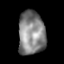
Tissue: lung
Cell type: Fibroblasts
Senescence score: 0.1752
Nuclear area (px): 1143
Mean DAPI intensity: 133.191